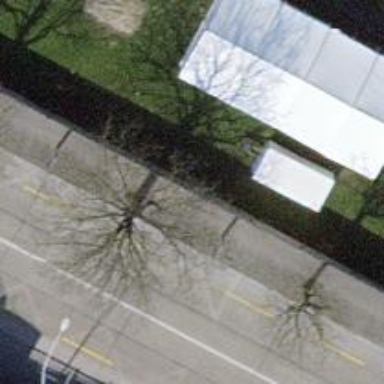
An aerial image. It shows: Avenue of deciduous broadleaved trees.